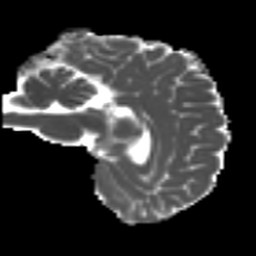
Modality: MD
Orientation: sagittal
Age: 24
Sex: female
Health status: ill
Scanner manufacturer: siemens
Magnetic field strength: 3 T
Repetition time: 6.5 s
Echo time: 0.062 s